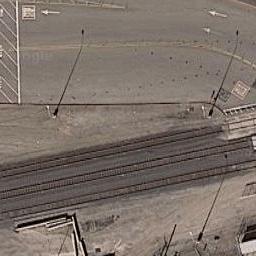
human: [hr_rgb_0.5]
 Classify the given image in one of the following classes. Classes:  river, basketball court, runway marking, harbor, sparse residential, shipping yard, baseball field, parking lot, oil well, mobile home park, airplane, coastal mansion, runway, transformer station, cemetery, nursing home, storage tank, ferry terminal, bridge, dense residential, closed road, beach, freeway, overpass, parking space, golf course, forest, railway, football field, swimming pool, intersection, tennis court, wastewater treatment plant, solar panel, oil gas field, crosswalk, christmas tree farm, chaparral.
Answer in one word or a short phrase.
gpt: railway